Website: crate-barrel
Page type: receipt
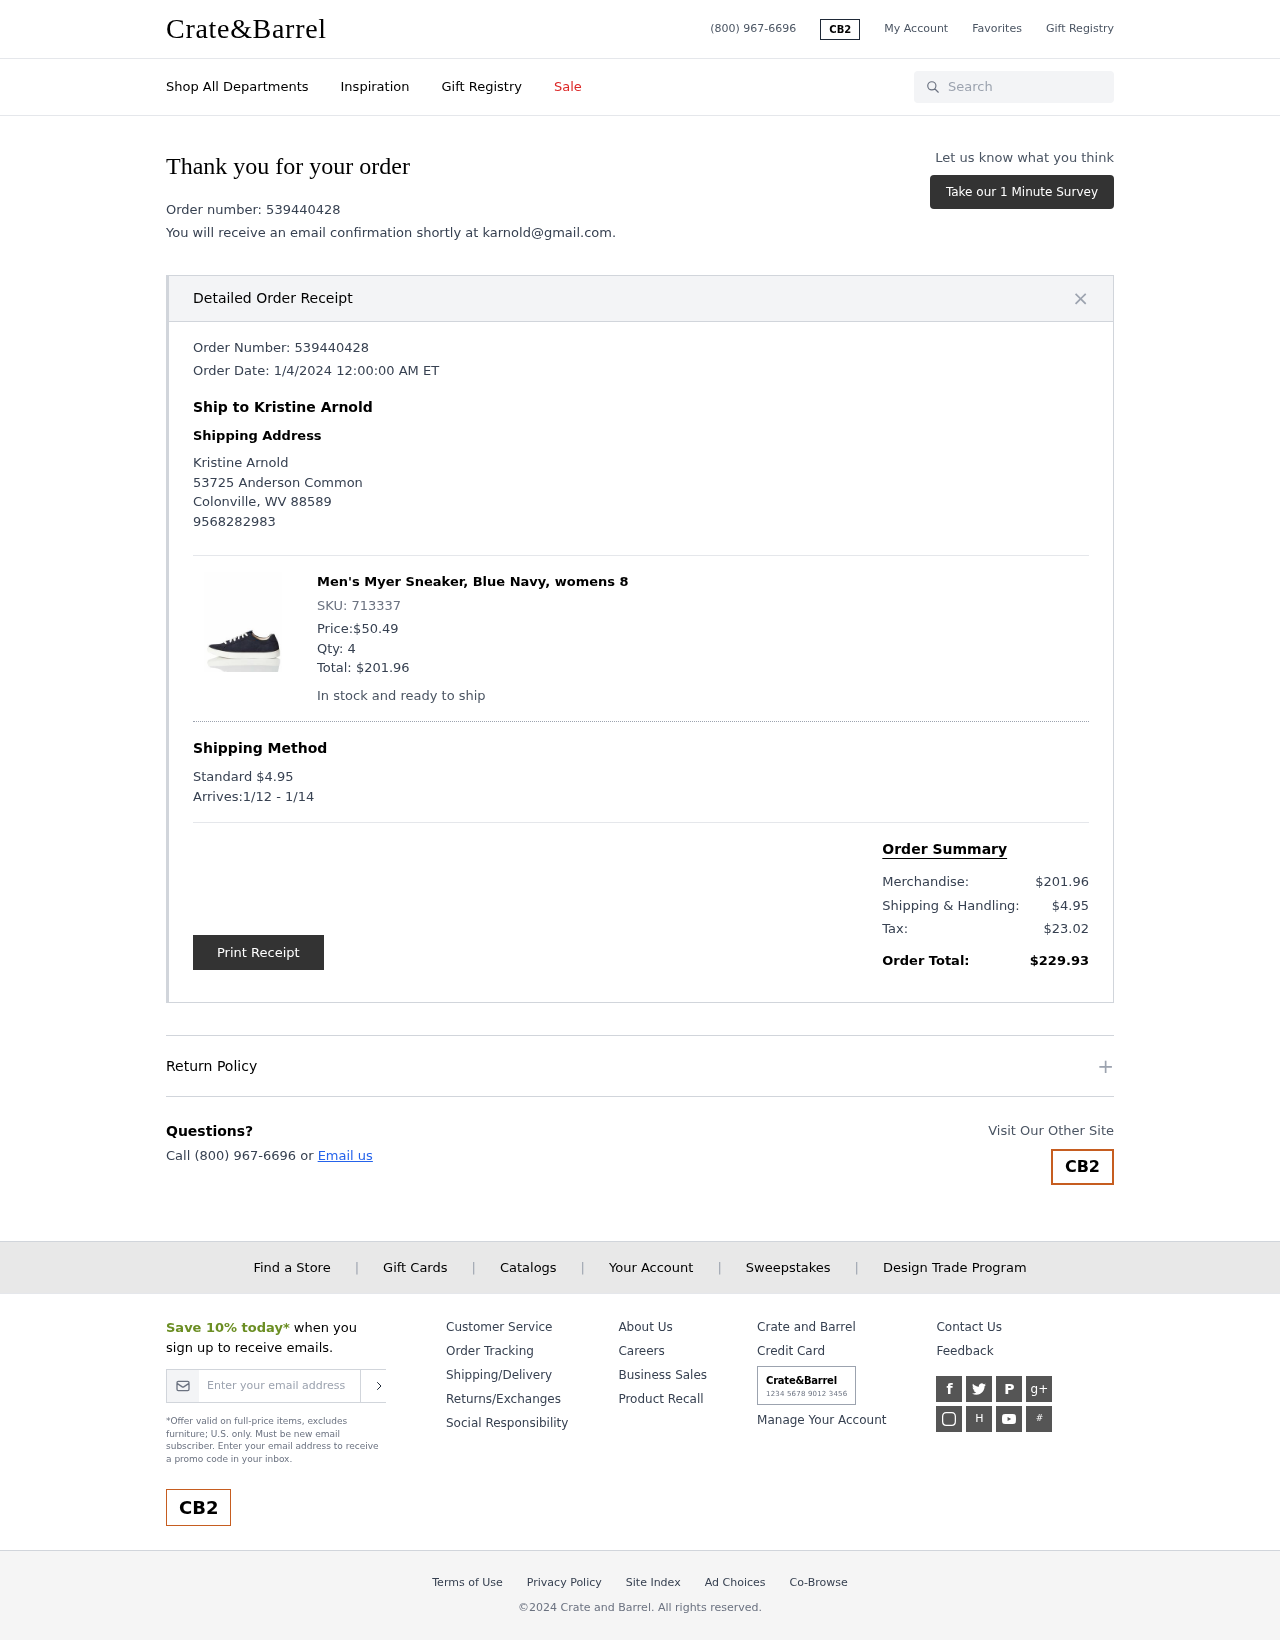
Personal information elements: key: PII_CITY
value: Colonville
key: PII_EMAIL
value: karnold@gmail.com
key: PII_FULLNAME
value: Kristine Arnold
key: PII_PHONE
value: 9568282983
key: PII_POSTCODE
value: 88589
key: PII_STATE_ABBR
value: WV
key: PII_STREET
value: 53725 Anderson Common
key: PII_FULLNAME2
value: Kristine Arnold
Product elements: key: PRODUCT1_NAME
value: Men's Myer Sneaker, Blue Navy, womens 8
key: PRODUCT1_PRICE
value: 50.49
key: PRODUCT1_QUANTITY
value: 4
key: PRODUCT1_SKU
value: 713337
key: PRODUCT1_TOTAL
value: $201.96
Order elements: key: ORDER_ID
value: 539440428
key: ORDER_DATE
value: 1/4/2024 12:00:00 AM ET
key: ORDER_SHIPPING_COST
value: $4.95
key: ORDER_DELIVERY_DATE
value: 1/12 - 1/14
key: ORDER_SUBTOTAL
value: $201.96
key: ORDER_SHIPPING_COST2
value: $4.95
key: ORDER_TAX
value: $23.02
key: ORDER_TOTAL
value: $229.93
Search elements: key: HEADER_SEARCH
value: Search